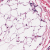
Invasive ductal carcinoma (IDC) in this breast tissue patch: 0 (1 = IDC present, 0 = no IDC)